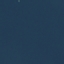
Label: SeaLake